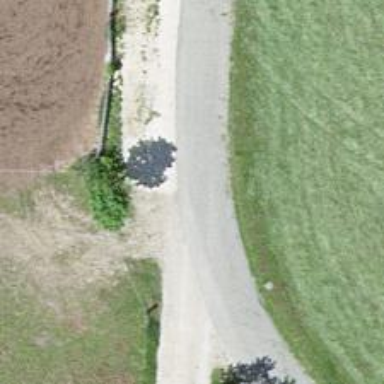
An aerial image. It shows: Paved residential road.